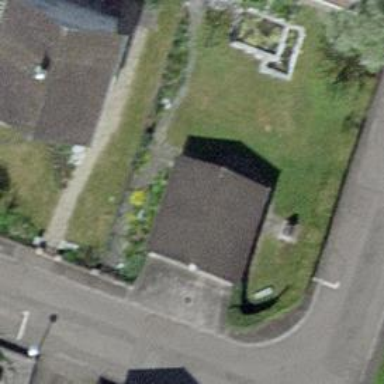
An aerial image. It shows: Garage.